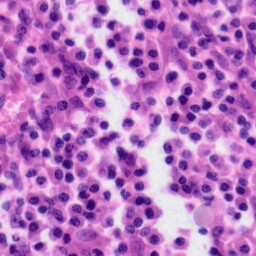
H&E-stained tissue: Tonsil